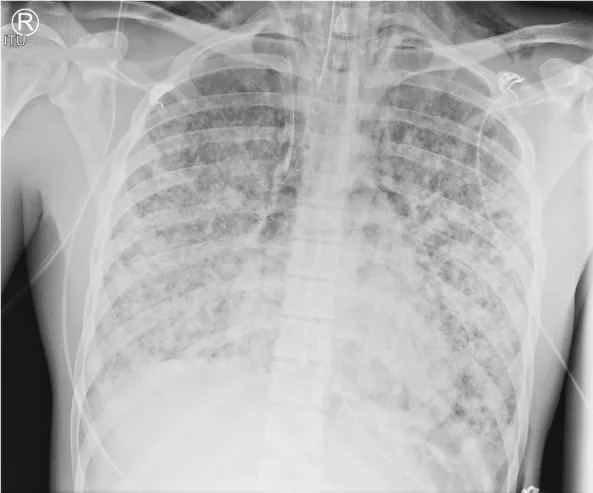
Chest X-ray of patient on admission to local hospital post-intubation.
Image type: radiology (x_ray)